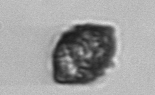
Label: Kryptoperidinium_triquetrum